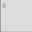
Piece: xx